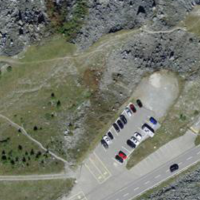
EUNIS habitat code: 48
Species observed at this site:
Oenanthe oenanthe
Pyrrhocorax graculus
Chamaenerion dodonaei